Question: I want to firstly understand what is content script and what is background page in extension development.
is the content Script the script which is in website content? the background page is extensions html page?
i am asking this because i want to send the selected text to a webservice in this way:

I have two problems here:
1) how do I get the selected text to show in the menu instead of '''' , 'window.getSelection().toString()' is showing nothing
2) how can I send this text to django backend.
here are my attemps:
'''
function onClickHandler(info, tab) {
var selectedtext = info['selectionText'];
//how to send this text to django backend?
};
chrome.contextMenus.onClicked.addListener(onClickHandler);
chrome.runtime.onInstalled.addListener(function() {
var contexts = ["selection"];
for (var i = 0; i < contexts.length; i++){
var context = contexts[i];
var title = "Send the word '" + window.getSelection().toString() + "' to django backend";
var id = chrome.contextMenus.create({"title": title, "contexts":[context],"id": "context1" + context});
}
});
'''
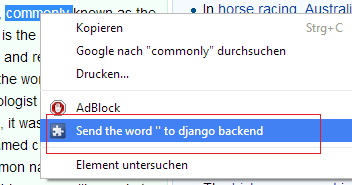
Answer: A content script is simply some javascript that you run on webpages you visit. (you specify which sites to run it on in your manifest)
A background page lets you keep your extension alive and interact between different parts of your extension.
You need to capture the selected text in your content script and send it from your content script to your background page. You're trying to do 'window.getSelection().toString()' from your background page, which is a process running in the background! Of course it has no selected text.
I strongly recommend reading everything Xan linked for you. I hope I've given some basic understanding to get started..